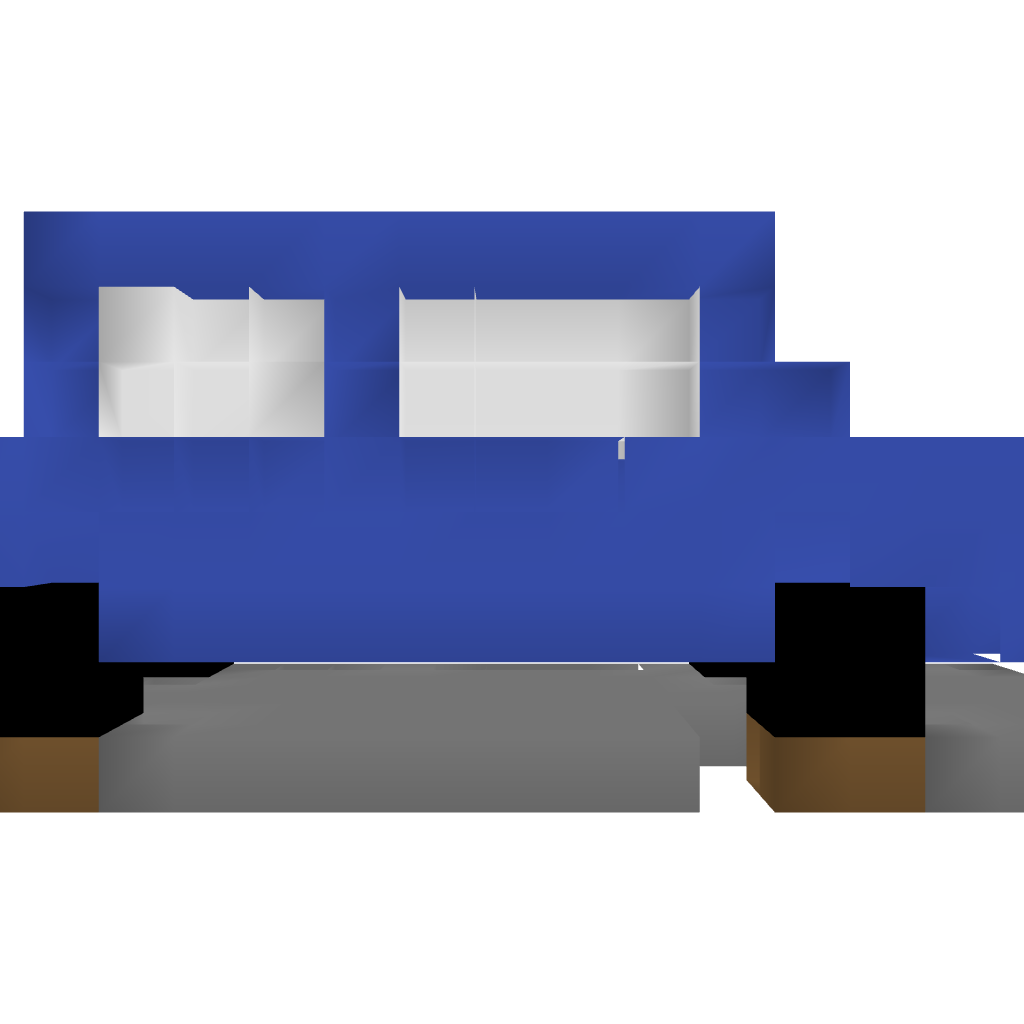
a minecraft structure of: Car House very high quality